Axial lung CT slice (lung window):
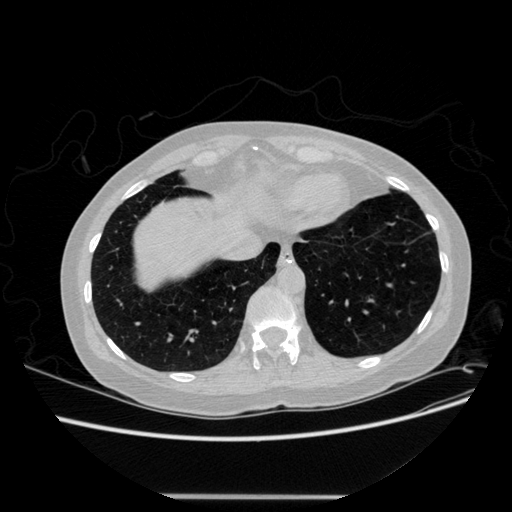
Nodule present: no